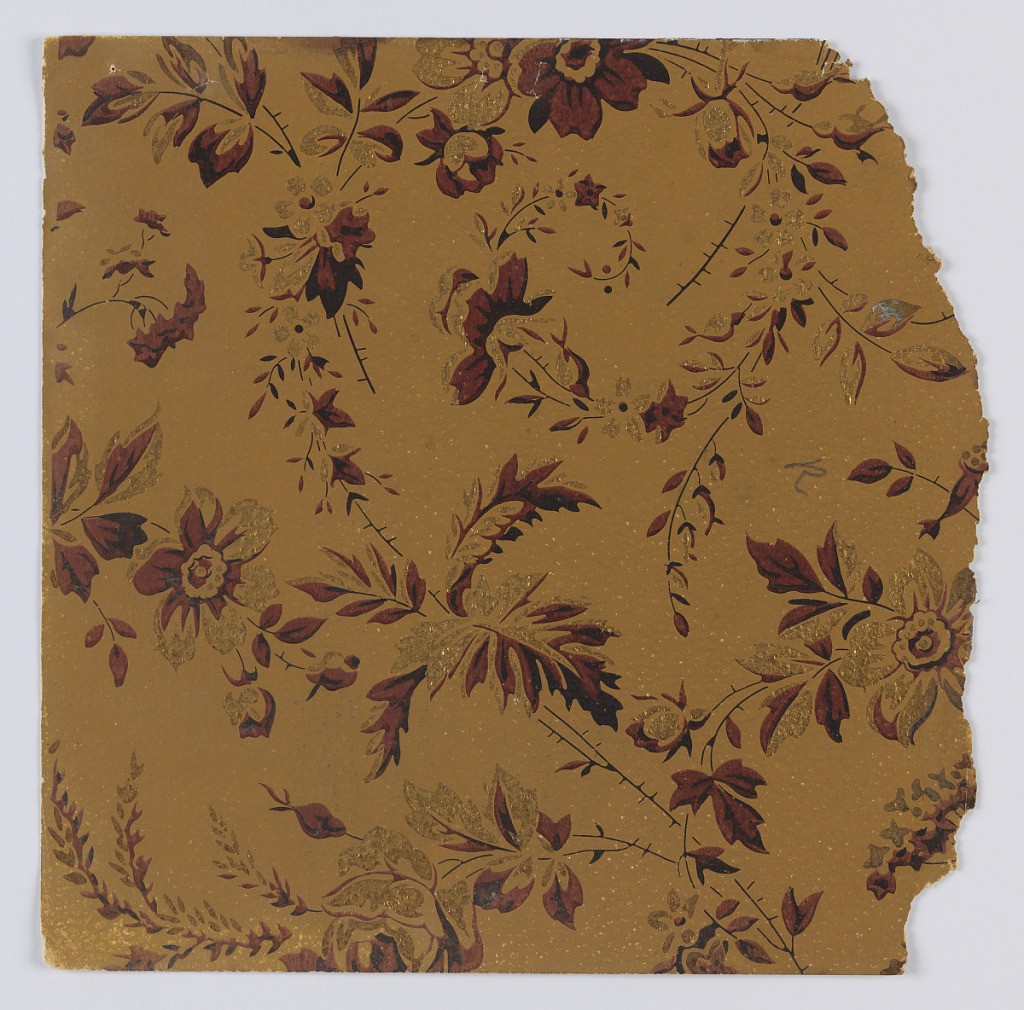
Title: Sidewall sample
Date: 1880–90
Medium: Machine-printed on paper
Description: Fragmentary wallpapers from sample book, including aesthetic-style and Anglo-Japanesque designs.

72 pages of samples.